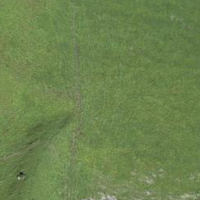
EUNIS habitat code: 23
Species observed at this site:
Bartsia alpina